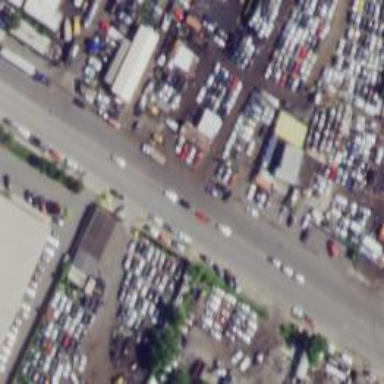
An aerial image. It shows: Industrial area designated as scrap yard.